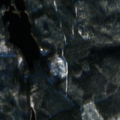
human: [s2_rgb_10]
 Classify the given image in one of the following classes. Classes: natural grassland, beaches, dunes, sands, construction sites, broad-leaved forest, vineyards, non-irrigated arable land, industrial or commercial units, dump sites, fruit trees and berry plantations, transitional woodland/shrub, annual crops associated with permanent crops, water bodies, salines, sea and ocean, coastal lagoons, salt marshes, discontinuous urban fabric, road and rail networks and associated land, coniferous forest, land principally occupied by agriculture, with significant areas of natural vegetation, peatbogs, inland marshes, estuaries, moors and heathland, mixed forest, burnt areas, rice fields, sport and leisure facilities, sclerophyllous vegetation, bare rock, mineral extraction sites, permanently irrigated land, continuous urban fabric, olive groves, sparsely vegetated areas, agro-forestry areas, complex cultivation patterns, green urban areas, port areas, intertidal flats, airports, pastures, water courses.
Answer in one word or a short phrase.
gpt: coniferous forest, water bodies